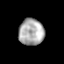
Tissue: prostate
Cell type: T cells
Senescence score: 0.2717
Nuclear area (px): 652
Mean DAPI intensity: 171.836